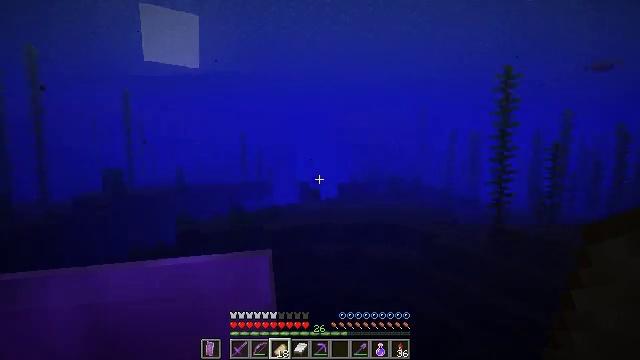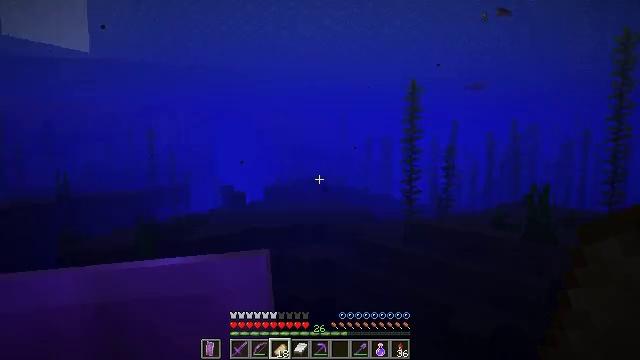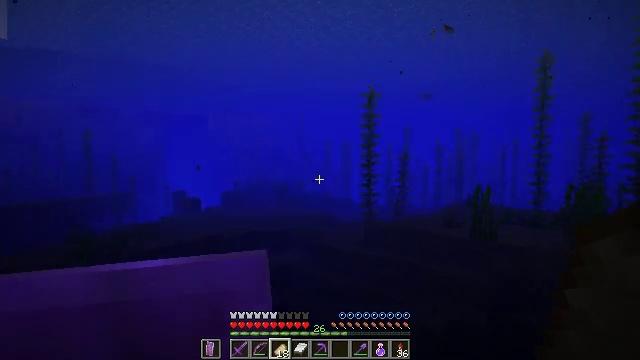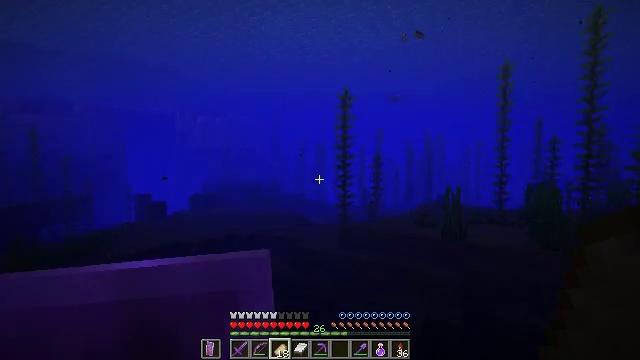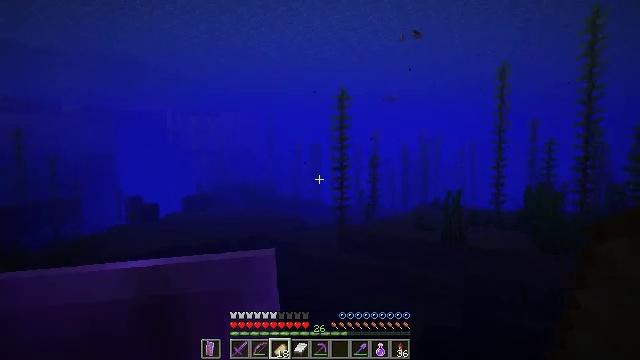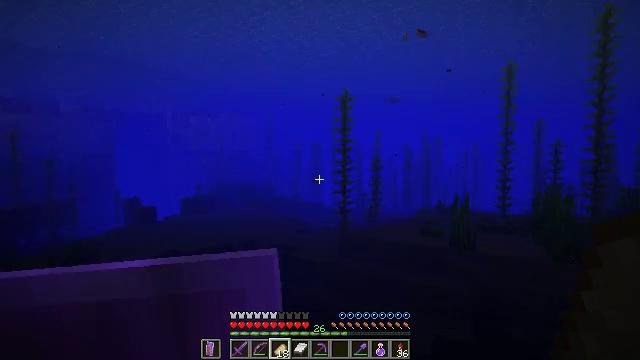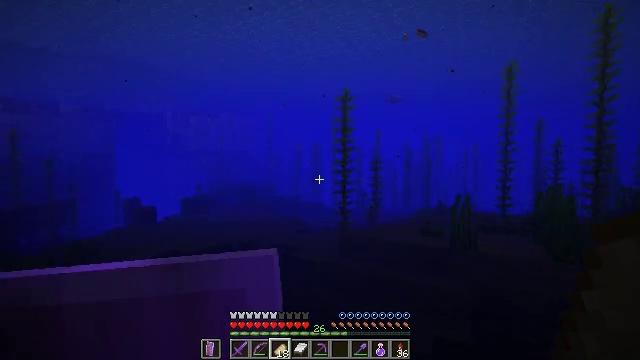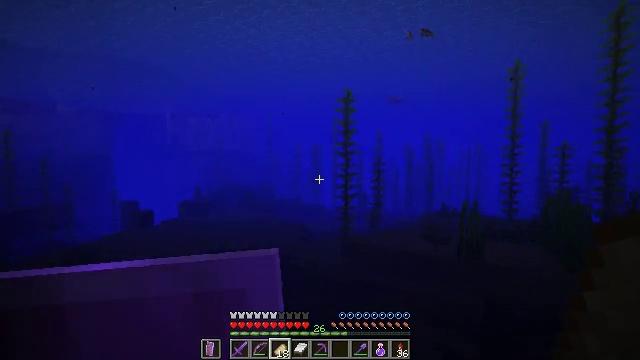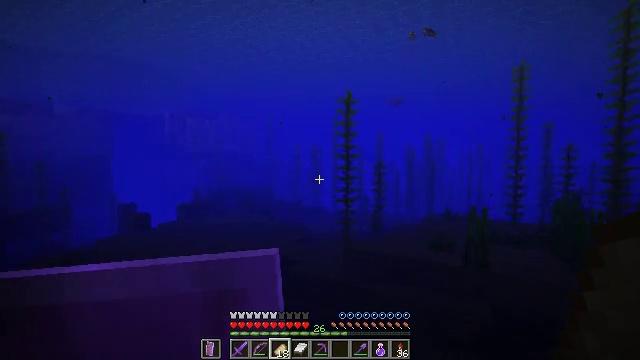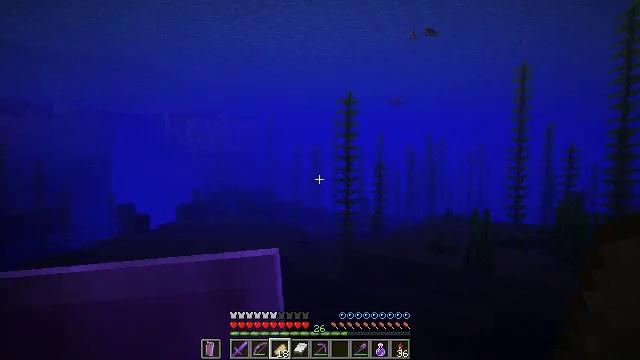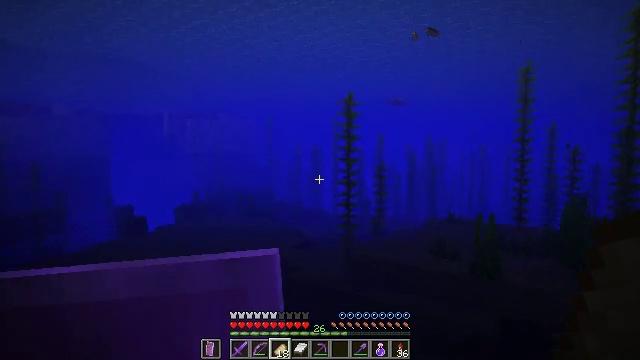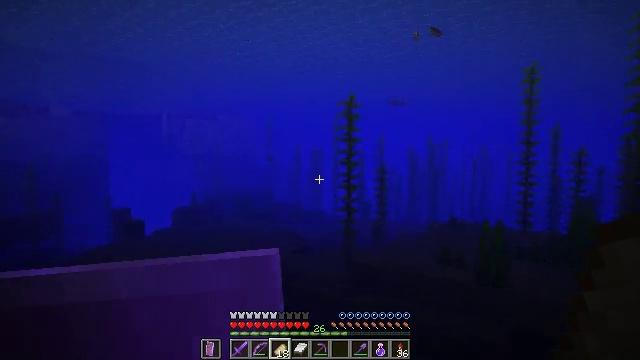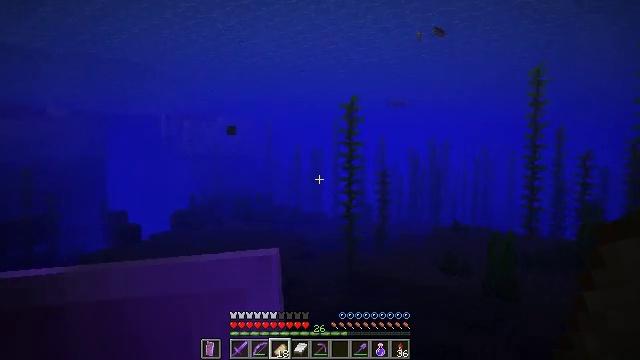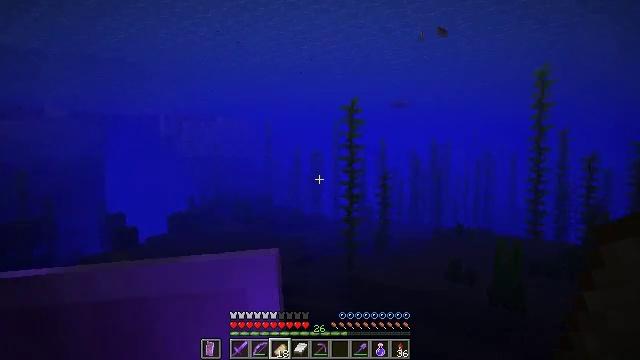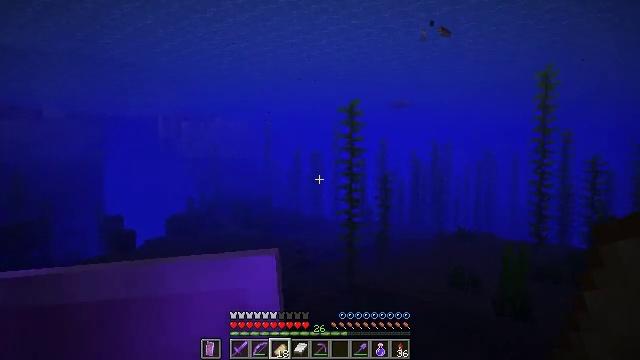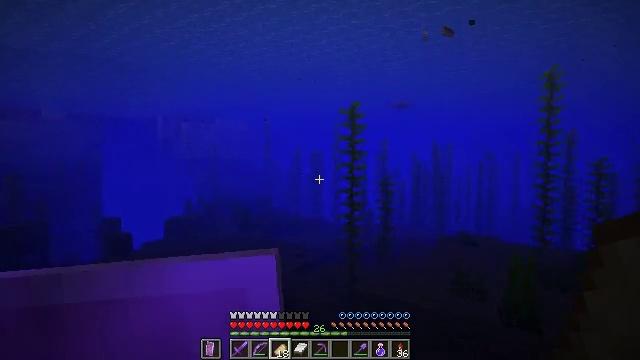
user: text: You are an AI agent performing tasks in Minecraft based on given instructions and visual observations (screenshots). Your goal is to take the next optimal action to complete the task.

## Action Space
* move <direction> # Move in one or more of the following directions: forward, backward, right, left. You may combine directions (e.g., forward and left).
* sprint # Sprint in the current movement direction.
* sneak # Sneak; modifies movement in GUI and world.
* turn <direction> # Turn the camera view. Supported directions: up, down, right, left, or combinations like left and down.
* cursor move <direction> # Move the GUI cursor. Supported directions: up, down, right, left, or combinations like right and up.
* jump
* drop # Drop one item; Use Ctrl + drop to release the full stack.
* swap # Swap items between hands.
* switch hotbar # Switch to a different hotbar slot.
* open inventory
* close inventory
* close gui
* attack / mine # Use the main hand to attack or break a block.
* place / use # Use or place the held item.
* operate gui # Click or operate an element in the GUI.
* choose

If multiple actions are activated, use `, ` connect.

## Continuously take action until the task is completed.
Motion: motion action
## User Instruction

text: Collect sand to make glass.
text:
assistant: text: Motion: move forward, sprint, turn right, jump
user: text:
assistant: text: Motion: move forward, sprint, turn right, jump
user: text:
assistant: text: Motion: move forward, sprint, turn right, jump
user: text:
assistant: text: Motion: move forward, sprint, turn right, jump
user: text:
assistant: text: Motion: move forward, sprint, jump
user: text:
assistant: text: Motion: move forward, sprint, jump
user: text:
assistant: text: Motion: move forward, sprint, jump
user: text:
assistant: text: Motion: move forward, sprint, jump
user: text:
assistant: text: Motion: move forward, sprint, jump
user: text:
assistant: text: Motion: move forward, sprint, jump
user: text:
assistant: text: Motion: move forward, sprint, jump
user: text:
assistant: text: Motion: move forward, sprint, jump
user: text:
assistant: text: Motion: move forward, sprint, jump
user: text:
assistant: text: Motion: move forward, sprint, jump
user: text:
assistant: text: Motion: move forward, sprint, jump
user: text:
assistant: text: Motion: move forward, sprint, jump
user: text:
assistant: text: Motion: move forward, sprint, turn left
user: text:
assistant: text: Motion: move forward, sprint, turn left and down
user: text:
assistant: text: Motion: move forward, sprint
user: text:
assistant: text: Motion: move forward, sprint
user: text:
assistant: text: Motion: move forward, sprint
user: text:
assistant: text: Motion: move forward, sprint, turn right and up, jump
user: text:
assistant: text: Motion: move forward, sprint, turn right and up, jump
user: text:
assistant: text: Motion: move forward, sprint, turn right and up, jump
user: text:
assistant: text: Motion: move forward, sprint, jump
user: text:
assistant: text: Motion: move forward, sprint, jump
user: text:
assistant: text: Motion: move forward, sprint, jump
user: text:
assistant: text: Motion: move forward, sprint, jump
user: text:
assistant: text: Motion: move forward, sprint
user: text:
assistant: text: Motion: move forward, sprint